Field crop: maize
Growth stage: 2
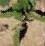
Species: atriplex